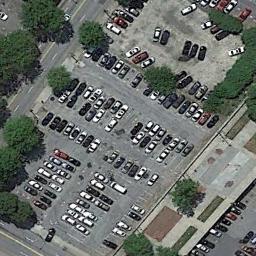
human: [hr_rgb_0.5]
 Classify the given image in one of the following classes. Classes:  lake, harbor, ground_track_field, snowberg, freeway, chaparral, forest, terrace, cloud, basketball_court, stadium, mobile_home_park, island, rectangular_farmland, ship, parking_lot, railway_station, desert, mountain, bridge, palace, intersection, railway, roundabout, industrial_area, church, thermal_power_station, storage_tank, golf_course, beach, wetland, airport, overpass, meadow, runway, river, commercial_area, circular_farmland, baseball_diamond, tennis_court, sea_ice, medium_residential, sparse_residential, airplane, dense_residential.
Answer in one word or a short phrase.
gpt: parking_lot